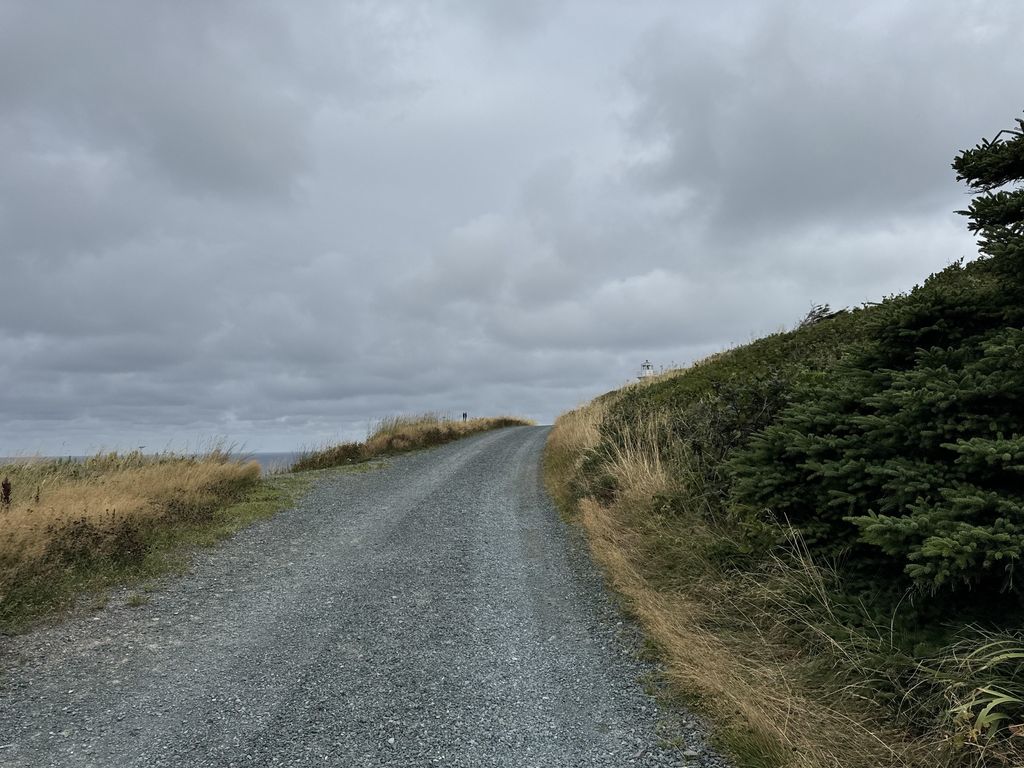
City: st_johns